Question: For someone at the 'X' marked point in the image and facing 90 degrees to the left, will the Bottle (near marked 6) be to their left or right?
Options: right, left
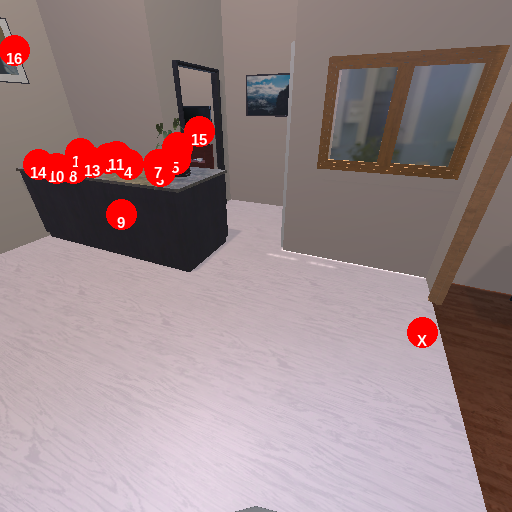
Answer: right